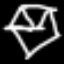
Label: diamond